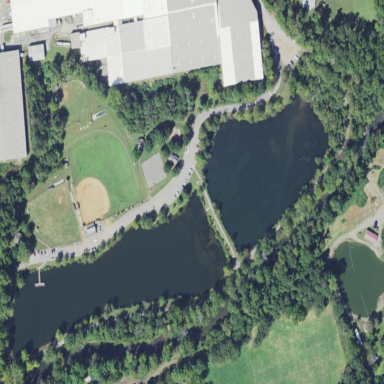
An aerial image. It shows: Park.